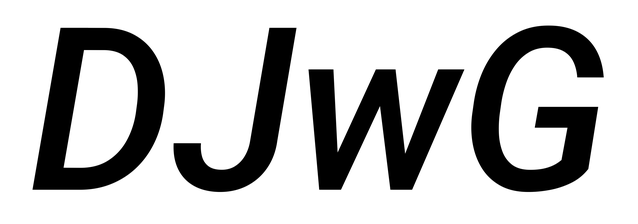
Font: Roboto-Italic_Medium_Italic